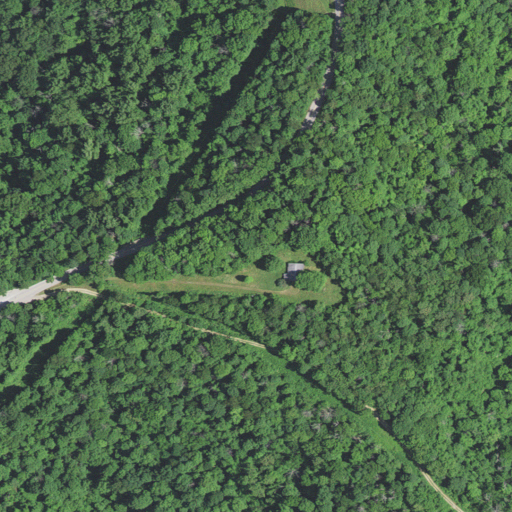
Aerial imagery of ridge(s) in West Virginia named Brock Ridge containing deciduous forest, open development, and mixed forest